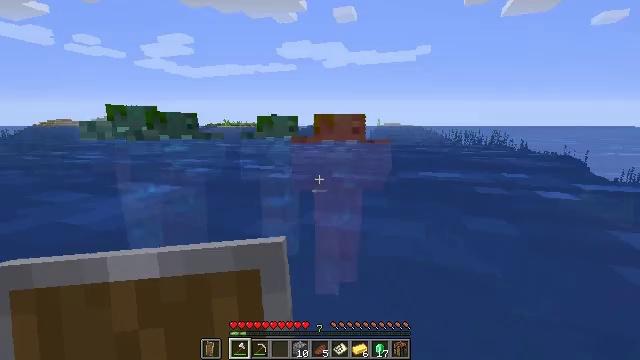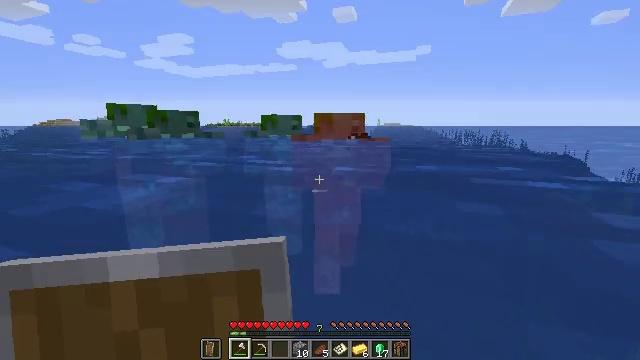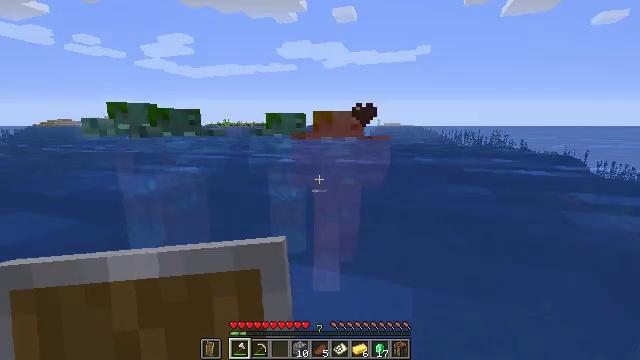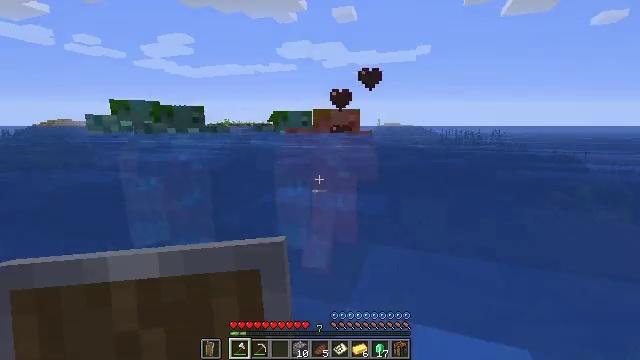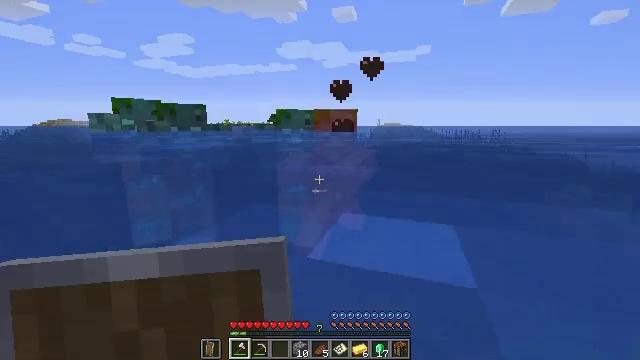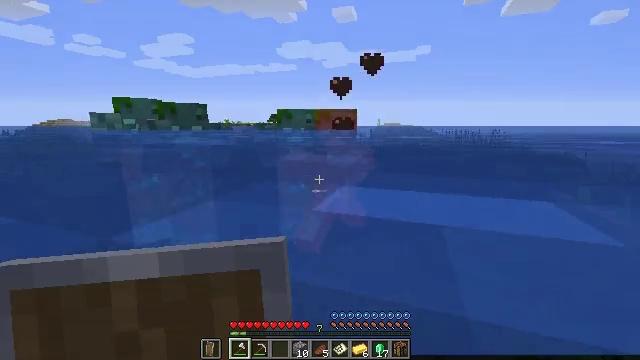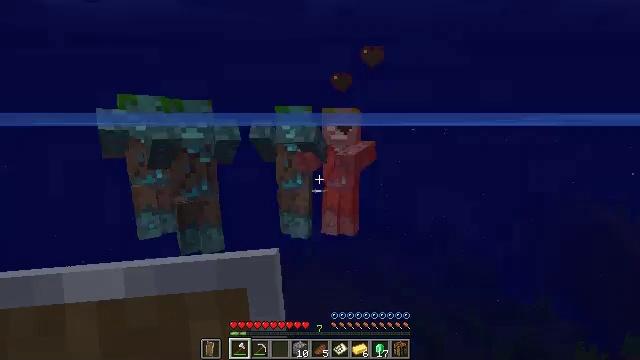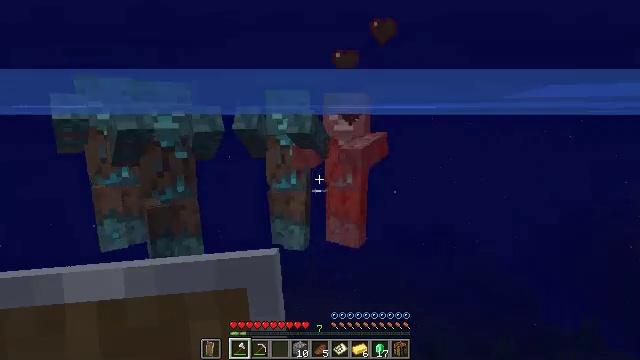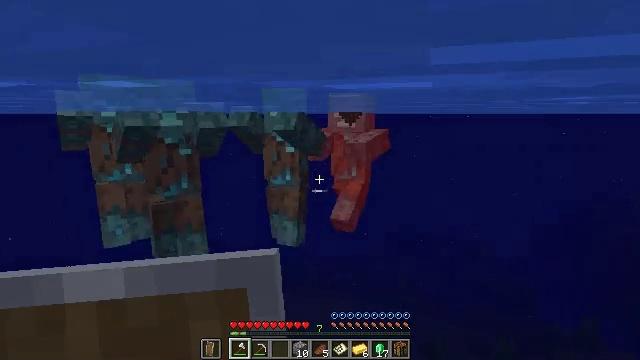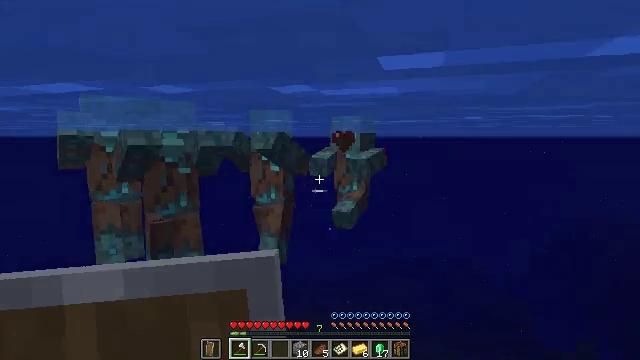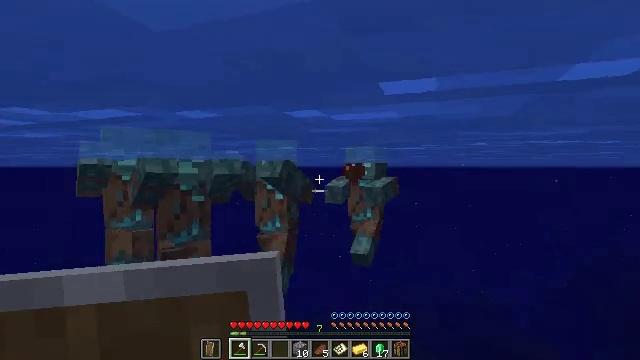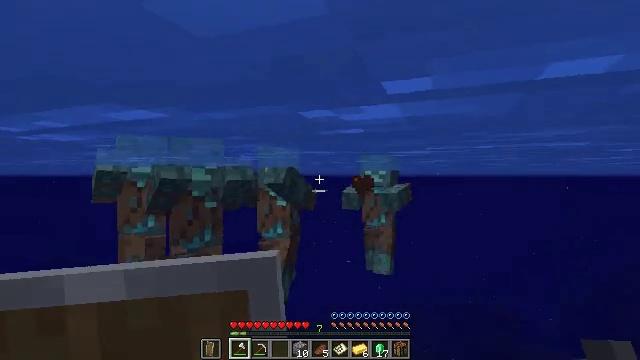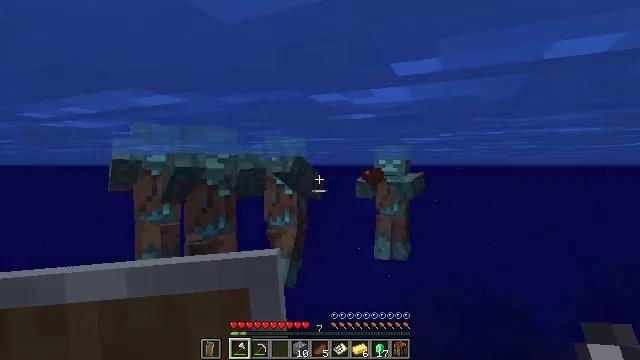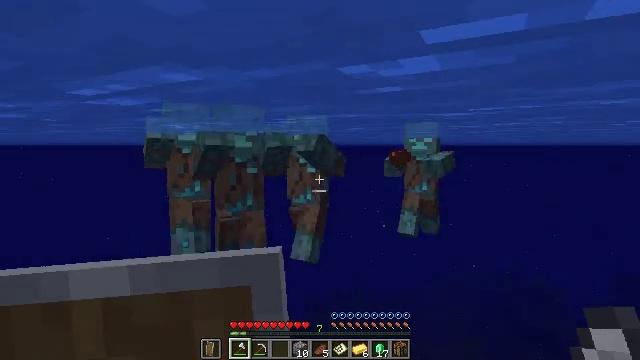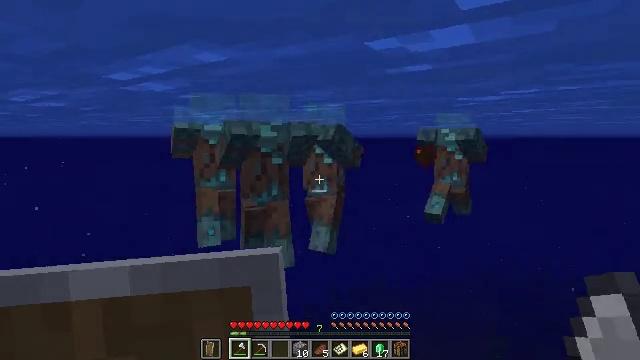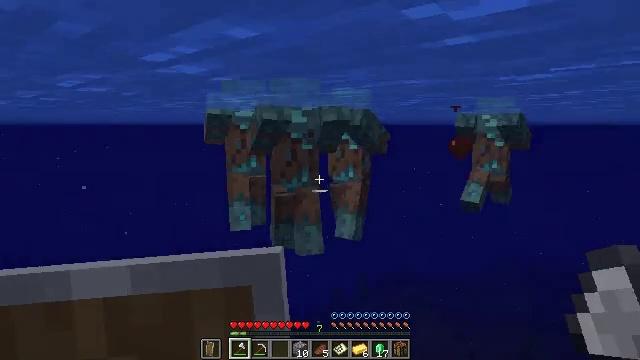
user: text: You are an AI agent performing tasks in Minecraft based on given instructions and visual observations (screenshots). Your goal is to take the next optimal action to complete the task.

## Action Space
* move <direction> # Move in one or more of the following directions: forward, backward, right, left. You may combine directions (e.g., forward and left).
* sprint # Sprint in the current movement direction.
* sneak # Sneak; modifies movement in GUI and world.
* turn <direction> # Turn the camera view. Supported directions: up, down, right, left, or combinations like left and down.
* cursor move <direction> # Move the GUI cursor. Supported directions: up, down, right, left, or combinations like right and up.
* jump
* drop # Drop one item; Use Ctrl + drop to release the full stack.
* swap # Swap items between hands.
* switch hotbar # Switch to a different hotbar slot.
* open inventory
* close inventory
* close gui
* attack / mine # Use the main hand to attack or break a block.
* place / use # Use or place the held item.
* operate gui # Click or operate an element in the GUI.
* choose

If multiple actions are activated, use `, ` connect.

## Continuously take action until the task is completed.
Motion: motion action
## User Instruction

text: Combat the drowned.
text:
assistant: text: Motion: move back
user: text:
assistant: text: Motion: move back
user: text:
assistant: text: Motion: move back
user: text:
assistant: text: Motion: move back
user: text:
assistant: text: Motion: move back
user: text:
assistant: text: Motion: move back
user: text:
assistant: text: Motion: move back
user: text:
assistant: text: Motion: move back
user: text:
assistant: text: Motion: turn right and up
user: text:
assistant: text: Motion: turn left and up
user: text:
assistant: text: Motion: turn left and up
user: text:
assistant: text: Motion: turn left and down
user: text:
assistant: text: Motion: move forward, turn left and down
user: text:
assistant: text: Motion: move forward, turn left and down
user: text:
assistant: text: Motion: move forward, turn left and down
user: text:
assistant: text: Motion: move forward, turn left and down
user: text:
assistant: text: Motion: move forward, turn left and down
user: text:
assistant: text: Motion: move forward, turn left and down
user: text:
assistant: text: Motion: move forward, jump
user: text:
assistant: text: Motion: move forward, jump
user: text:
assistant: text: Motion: move forward, jump
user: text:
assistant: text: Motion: move forward, jump
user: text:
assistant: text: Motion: move forward, turn up, jump
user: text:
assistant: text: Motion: move forward, turn right, jump
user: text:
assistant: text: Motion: move forward, jump
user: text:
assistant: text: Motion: move forward, turn right and up, jump
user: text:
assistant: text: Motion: move forward, turn right and up, jump
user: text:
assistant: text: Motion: turn right, jump
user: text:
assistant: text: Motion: turn right and down, attack / mine, jump
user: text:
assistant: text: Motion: turn right and down, attack / mine